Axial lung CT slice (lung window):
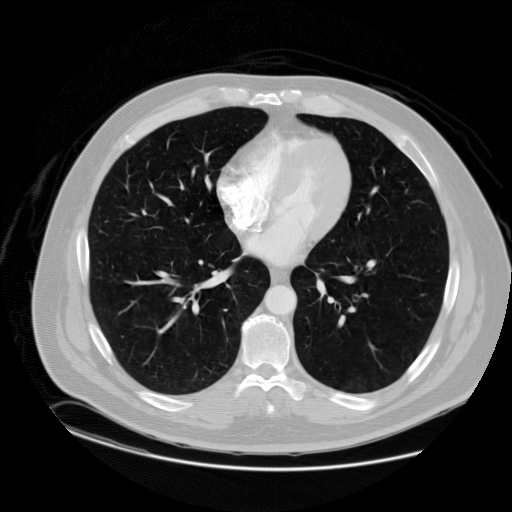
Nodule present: no